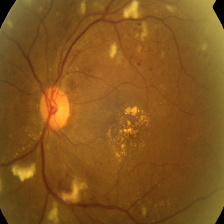
Diabetic retinopathy grade: Severe